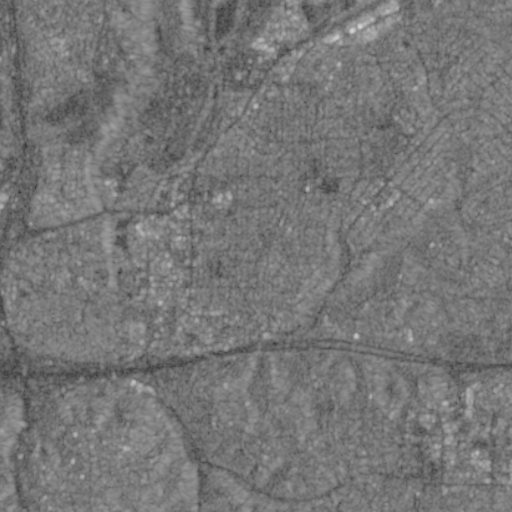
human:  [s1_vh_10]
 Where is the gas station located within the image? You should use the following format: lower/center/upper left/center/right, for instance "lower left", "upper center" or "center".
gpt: The gas station is located in the center of the image.
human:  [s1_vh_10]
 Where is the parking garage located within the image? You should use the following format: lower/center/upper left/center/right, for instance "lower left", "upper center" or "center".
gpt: The parking garage is located in the center of the image.
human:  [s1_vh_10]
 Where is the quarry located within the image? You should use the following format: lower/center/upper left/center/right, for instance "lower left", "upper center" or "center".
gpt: The quarry is located in the upper center of the image.
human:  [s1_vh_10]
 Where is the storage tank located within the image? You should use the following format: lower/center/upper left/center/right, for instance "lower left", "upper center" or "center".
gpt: The storage tank is located in the upper left of the image.
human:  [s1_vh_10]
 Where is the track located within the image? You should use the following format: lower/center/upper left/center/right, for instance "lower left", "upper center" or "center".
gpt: The track is located in the lower right of the image.
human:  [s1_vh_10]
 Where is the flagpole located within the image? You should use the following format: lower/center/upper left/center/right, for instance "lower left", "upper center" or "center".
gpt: The flagpole is located in the lower right of the image.
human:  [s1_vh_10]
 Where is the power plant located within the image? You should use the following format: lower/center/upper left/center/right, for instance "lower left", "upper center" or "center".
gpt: There is no power plant in the image.

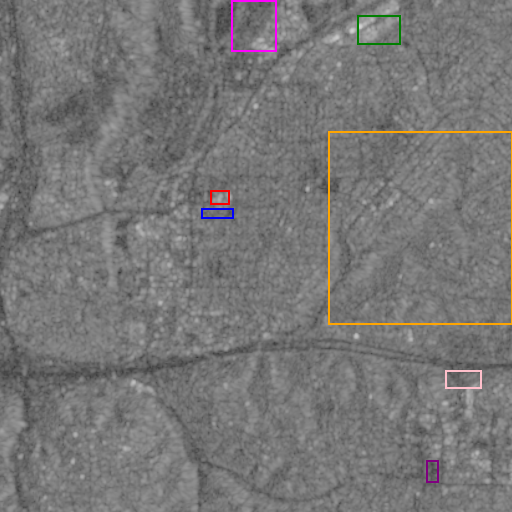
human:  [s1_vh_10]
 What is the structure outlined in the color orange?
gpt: The structure outlined in orange is a park.
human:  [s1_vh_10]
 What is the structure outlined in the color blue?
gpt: The structure outlined in blue is a parking garage.
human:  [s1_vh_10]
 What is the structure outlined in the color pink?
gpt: The structure outlined in pink is a parking lot.
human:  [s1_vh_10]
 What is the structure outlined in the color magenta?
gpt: The structure outlined in magenta is a quarry.
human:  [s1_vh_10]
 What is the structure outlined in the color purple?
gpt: The structure outlined in purple is a track.
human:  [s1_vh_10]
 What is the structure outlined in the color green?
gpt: The structure outlined in green is a building.
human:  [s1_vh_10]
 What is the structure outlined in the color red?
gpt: The structure outlined in red is a building.
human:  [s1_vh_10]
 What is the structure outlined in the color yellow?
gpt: There is no yellow outline.